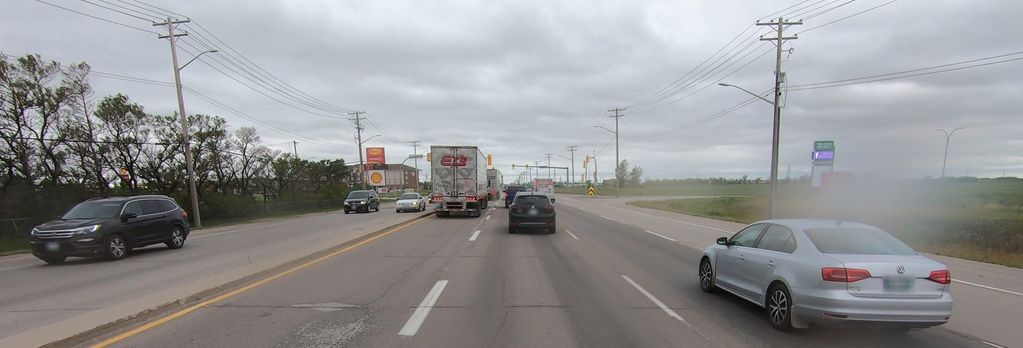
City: winnipeg